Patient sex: F
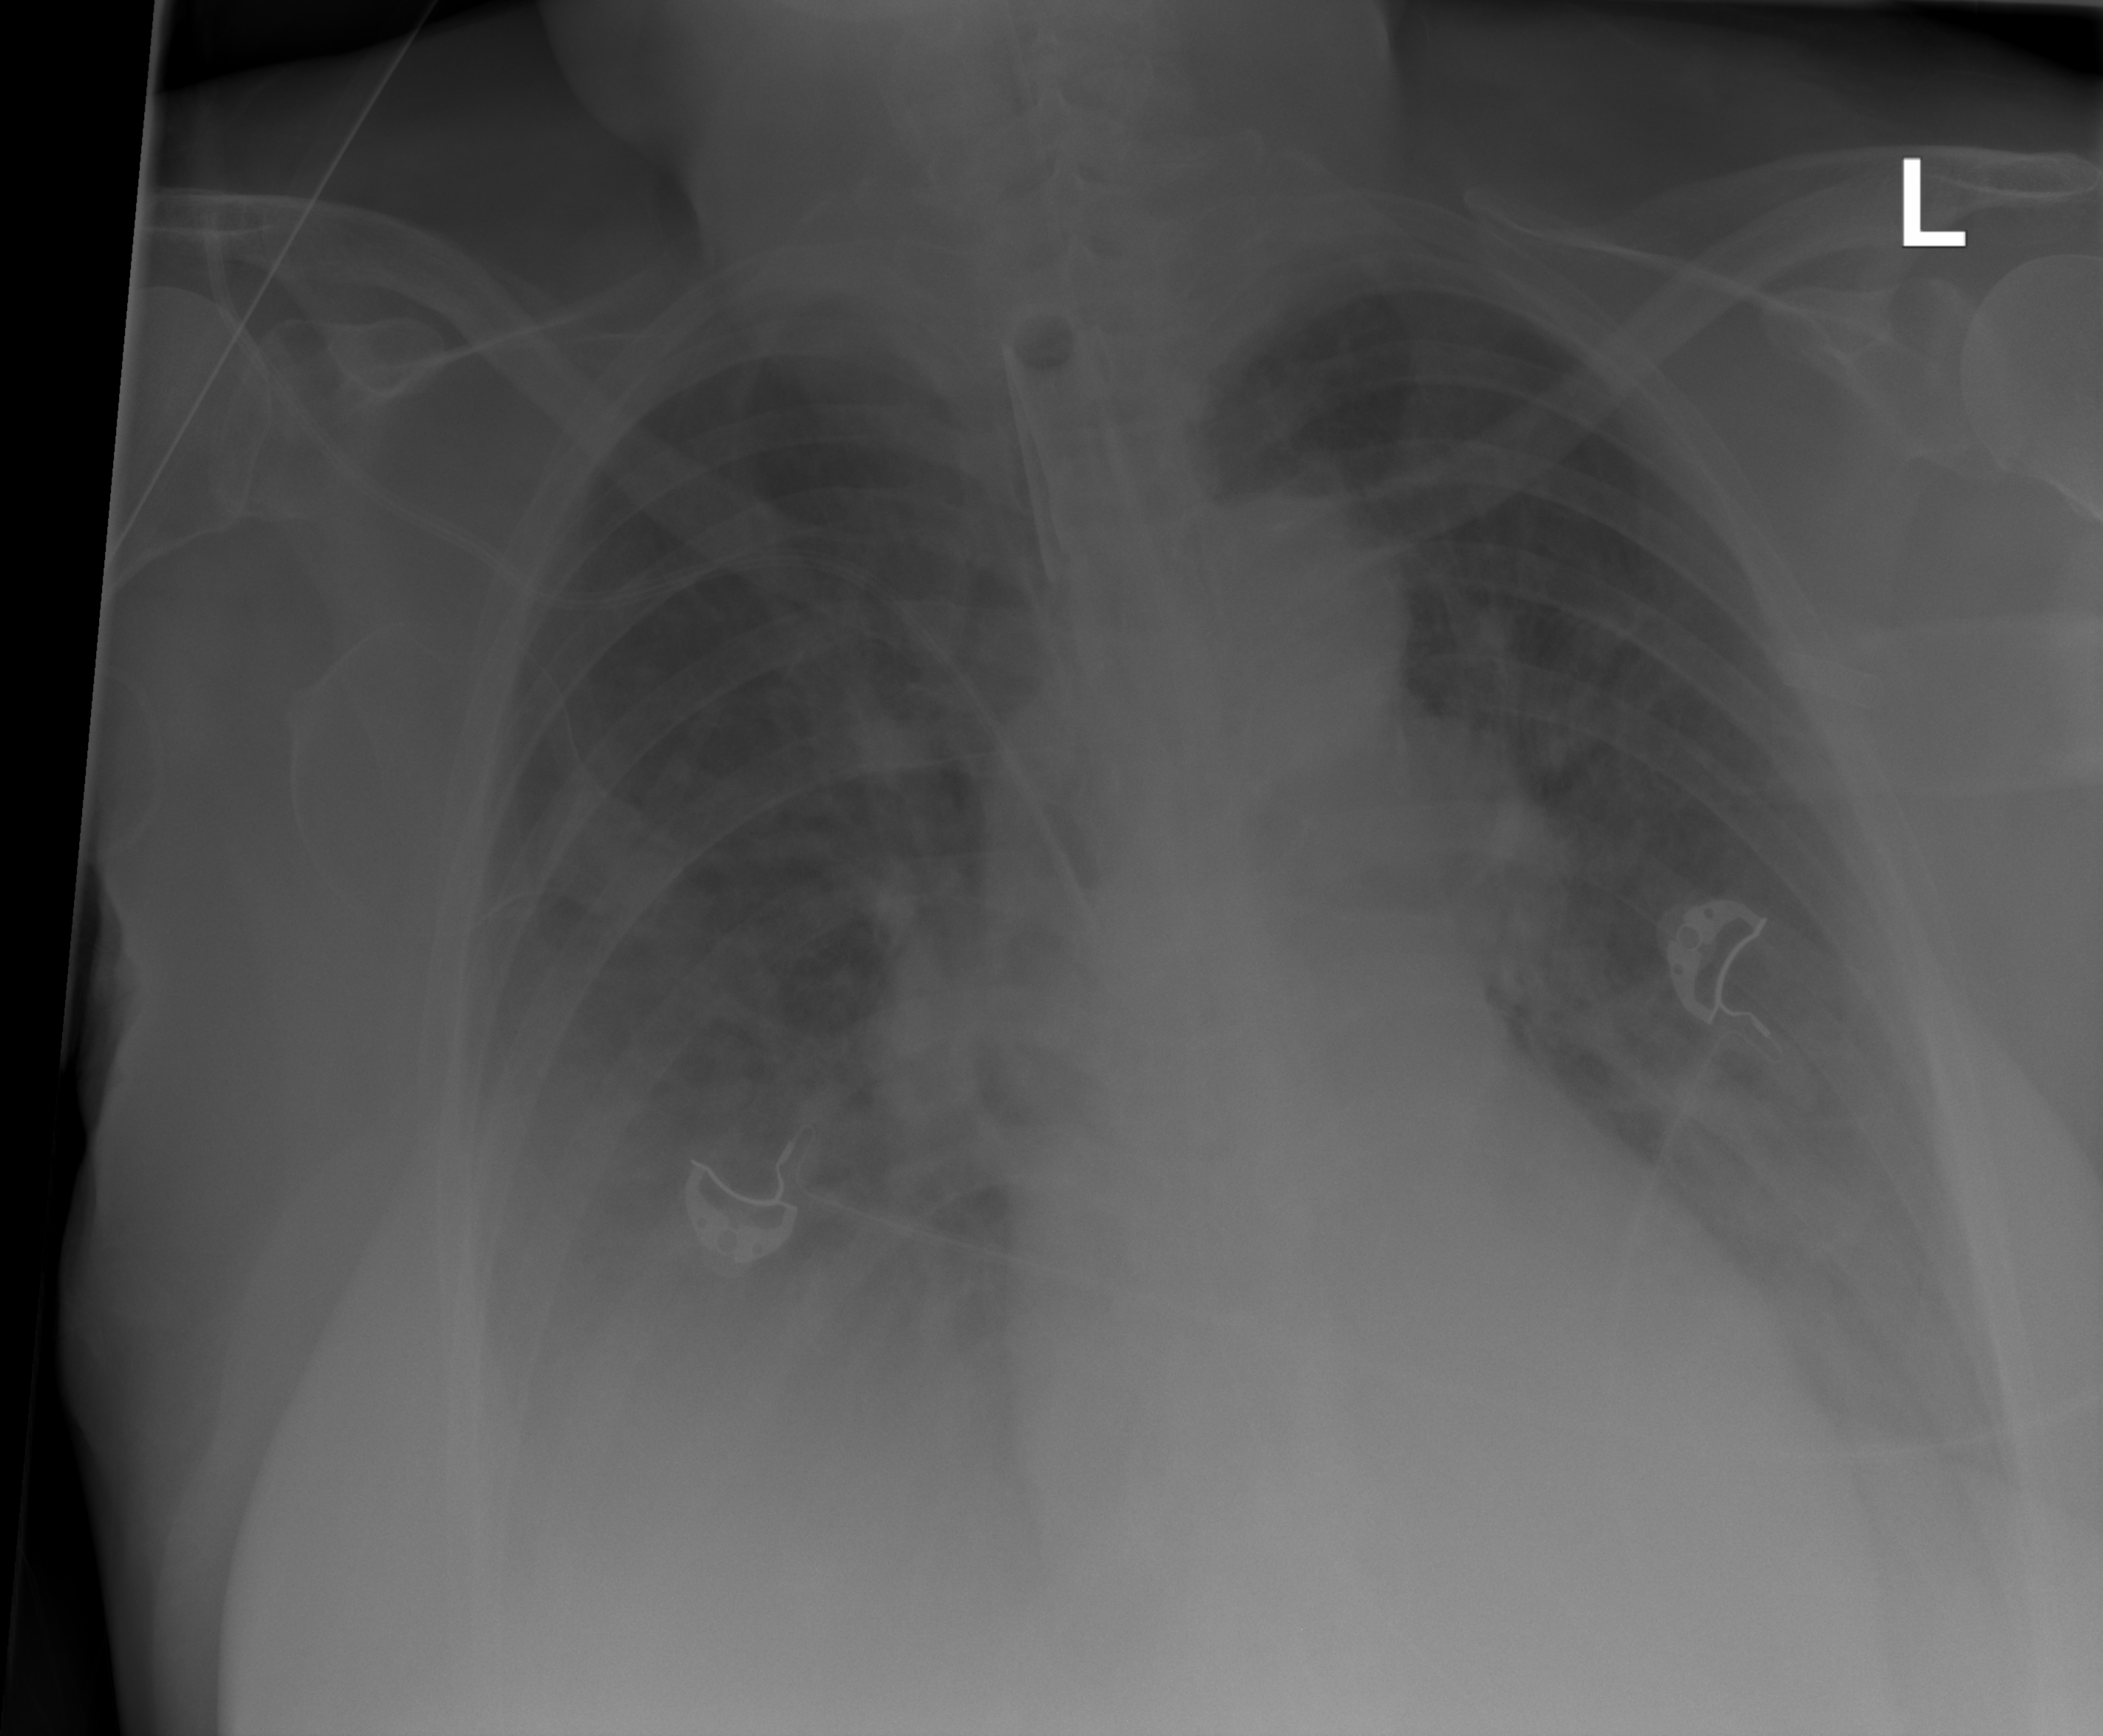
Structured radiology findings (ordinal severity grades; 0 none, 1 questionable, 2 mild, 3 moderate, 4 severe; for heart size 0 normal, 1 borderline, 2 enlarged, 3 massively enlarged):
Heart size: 0
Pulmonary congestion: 0
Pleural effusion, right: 3
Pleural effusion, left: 2
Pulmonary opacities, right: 0
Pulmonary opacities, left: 0
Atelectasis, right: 2
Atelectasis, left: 2